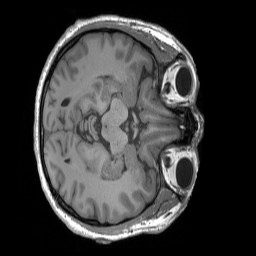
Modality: T1w
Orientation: axial
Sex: male
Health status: ill
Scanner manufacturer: siemens
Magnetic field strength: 3 T
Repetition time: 1.66 s
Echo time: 0.00254 s